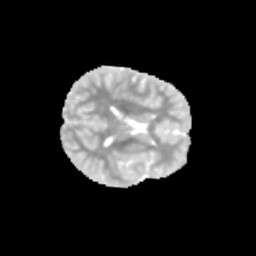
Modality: MD
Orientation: axial
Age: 10
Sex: female
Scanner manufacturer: siemens
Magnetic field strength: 3 T
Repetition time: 3.8 s
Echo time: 0.07 s